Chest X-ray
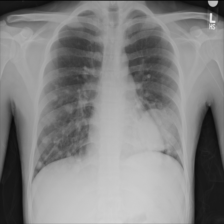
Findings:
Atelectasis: negative
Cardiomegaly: negative
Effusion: negative
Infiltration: negative
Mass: negative
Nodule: positive
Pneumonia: negative
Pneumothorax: negative
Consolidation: negative
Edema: negative
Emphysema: negative
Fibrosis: negative
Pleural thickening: negative
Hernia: negative